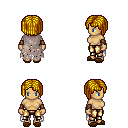
a pixel art fantasy rpg character, female body template, human, tanned skin, gray tattered cape, gold greaves, blonde pageboy hairstyle, leather bracers, brown slippers, four views (front, back, left, right), 2x2 character sprite sheet, small pixel art, hard edges, no anti-aliasing